Question:
I want to search the usage of "zset", and then I find it doesn't work.
How can I search the usage of "zset"?
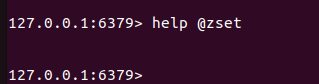
Answer: Instead of , the group name for sorted set commands is (Redis 7.0 or later) or (Before Redis 7.0), depending on the version of redis-cli.
So you can try the following command: 'help @sorted-set' or 'help @sorted_set'.